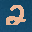
Label: 2